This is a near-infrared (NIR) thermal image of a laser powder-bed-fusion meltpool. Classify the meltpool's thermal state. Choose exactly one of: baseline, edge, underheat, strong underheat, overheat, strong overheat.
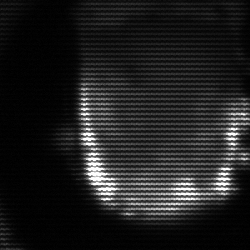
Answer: baseline